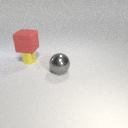
large red rubber cube above small yellow metal cylinder